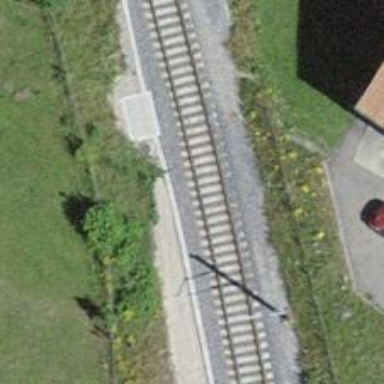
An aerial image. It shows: Railway track with contact lines for electrification.